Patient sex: M
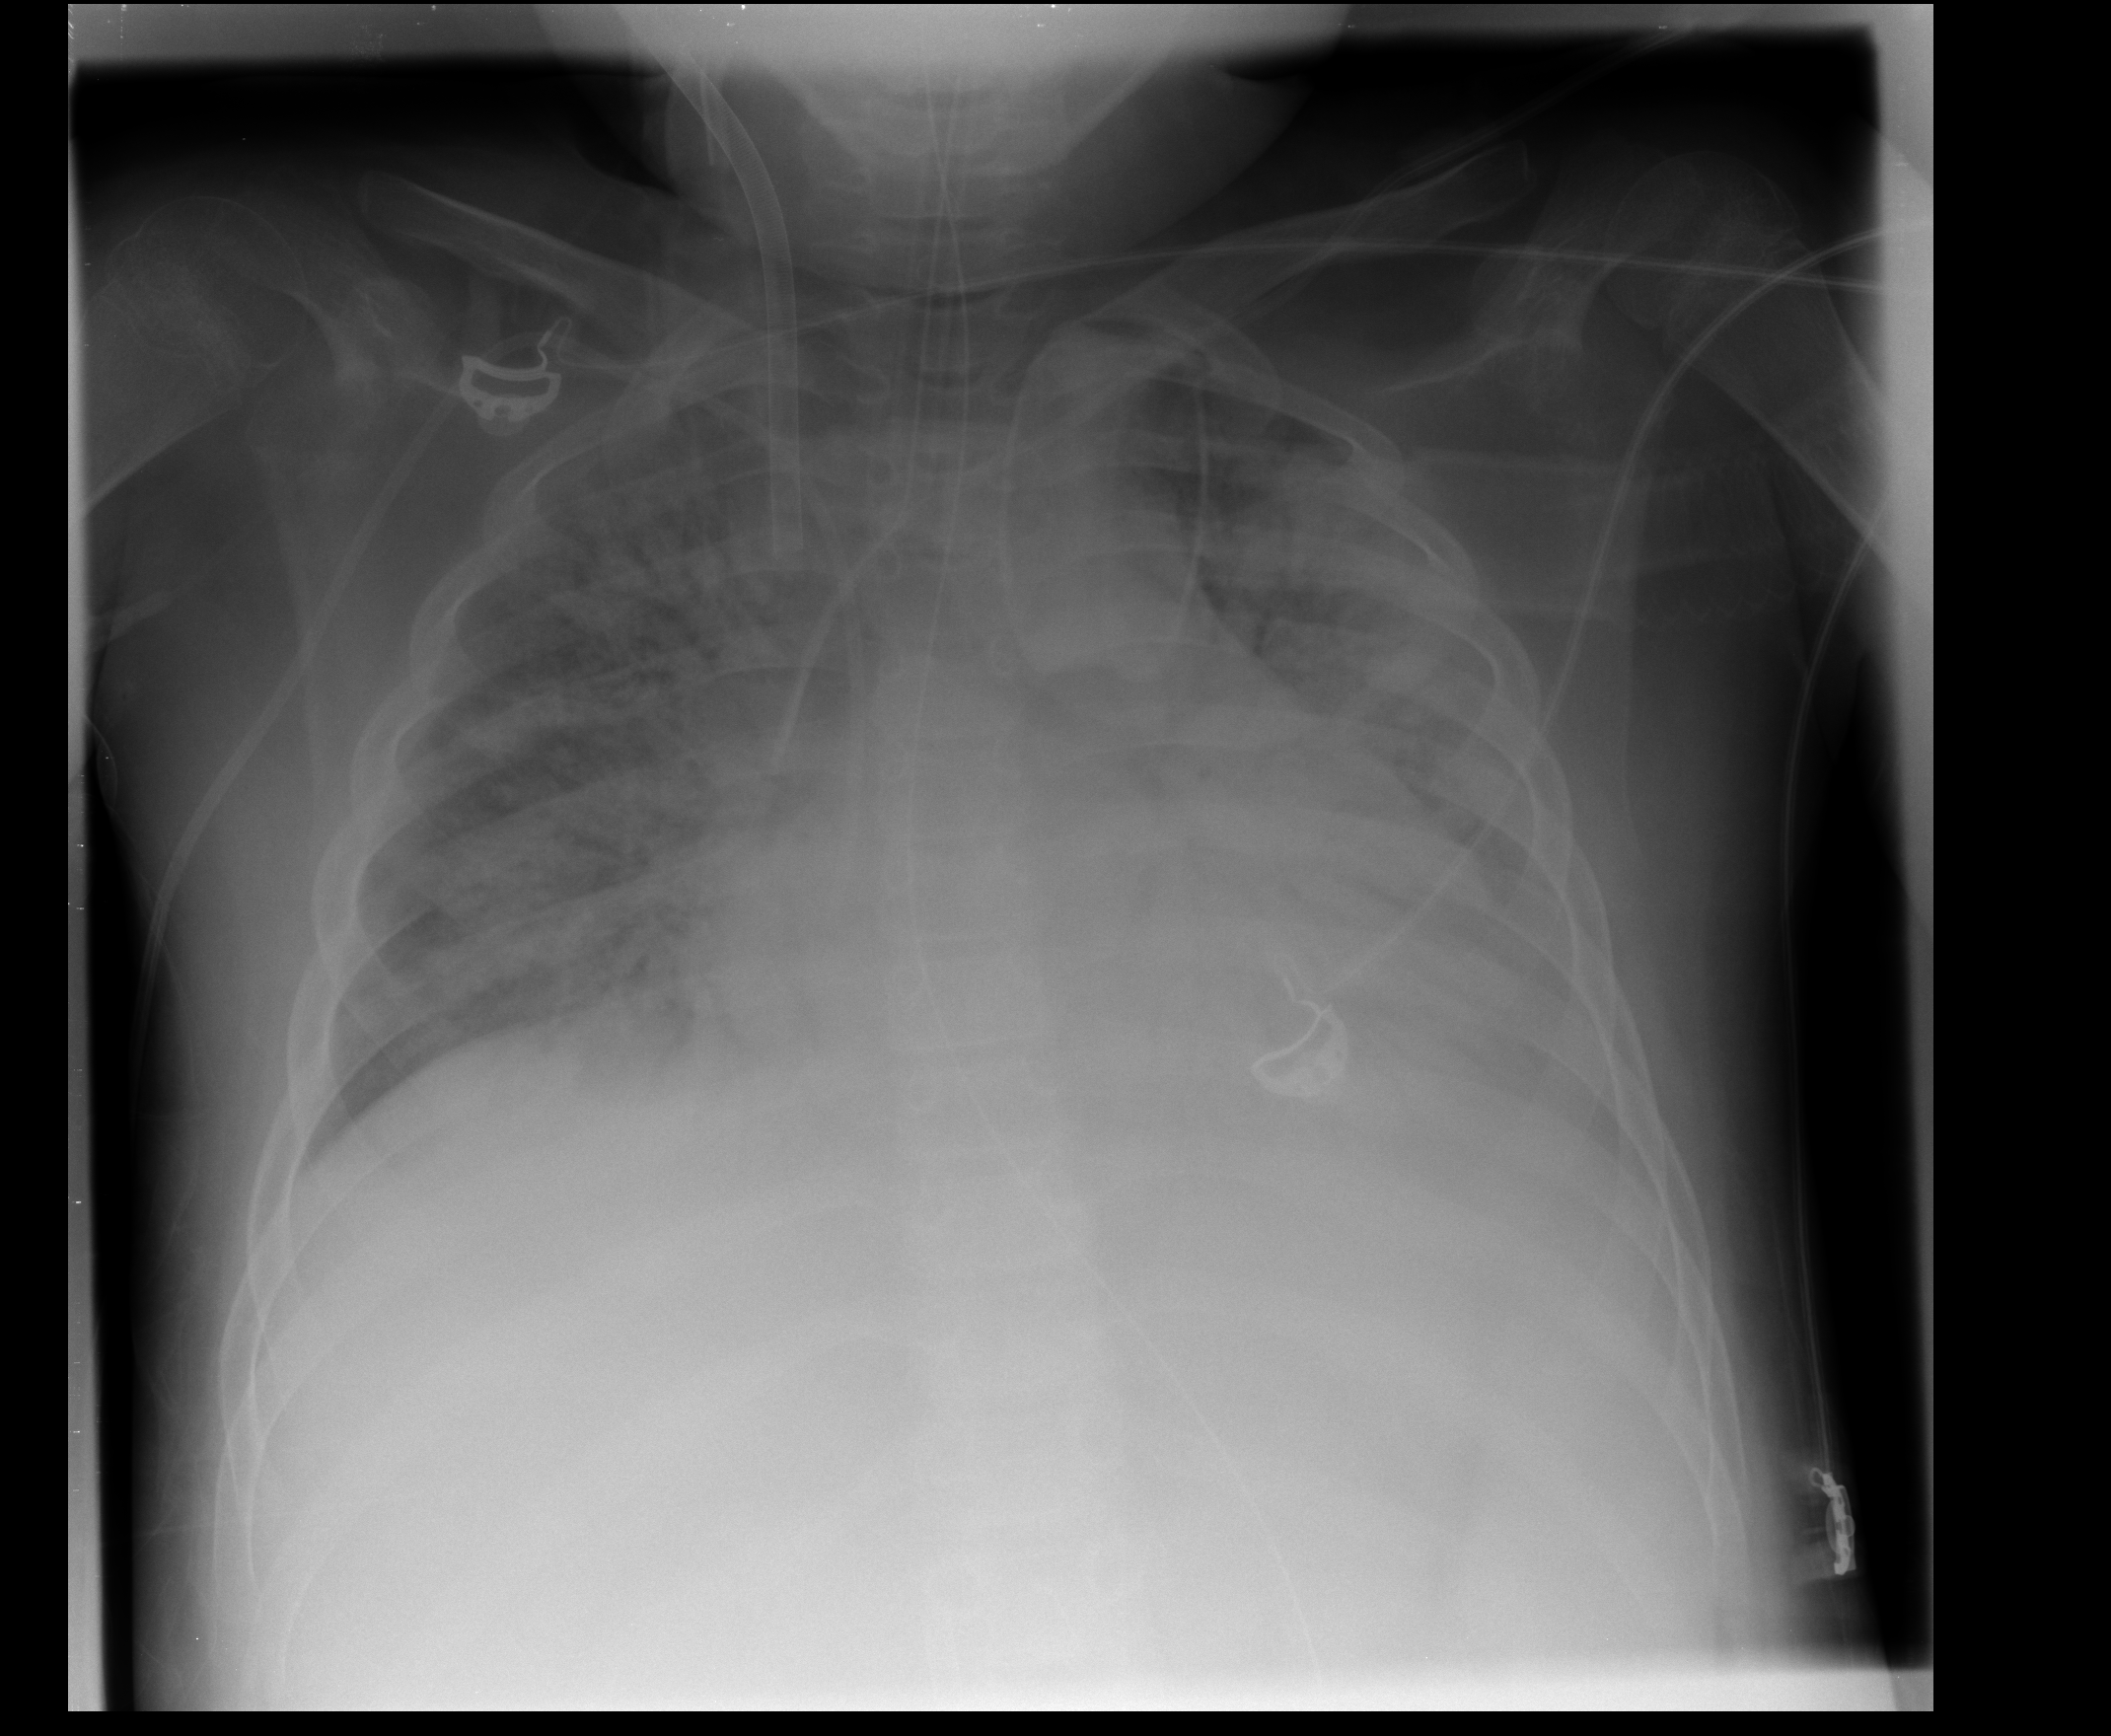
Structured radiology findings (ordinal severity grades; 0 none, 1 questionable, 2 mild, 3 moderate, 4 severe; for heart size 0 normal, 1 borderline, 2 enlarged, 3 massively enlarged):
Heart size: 2
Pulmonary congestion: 1
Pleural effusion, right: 1
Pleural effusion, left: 1
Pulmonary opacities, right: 3
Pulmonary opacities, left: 4
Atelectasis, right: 0
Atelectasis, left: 0